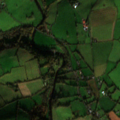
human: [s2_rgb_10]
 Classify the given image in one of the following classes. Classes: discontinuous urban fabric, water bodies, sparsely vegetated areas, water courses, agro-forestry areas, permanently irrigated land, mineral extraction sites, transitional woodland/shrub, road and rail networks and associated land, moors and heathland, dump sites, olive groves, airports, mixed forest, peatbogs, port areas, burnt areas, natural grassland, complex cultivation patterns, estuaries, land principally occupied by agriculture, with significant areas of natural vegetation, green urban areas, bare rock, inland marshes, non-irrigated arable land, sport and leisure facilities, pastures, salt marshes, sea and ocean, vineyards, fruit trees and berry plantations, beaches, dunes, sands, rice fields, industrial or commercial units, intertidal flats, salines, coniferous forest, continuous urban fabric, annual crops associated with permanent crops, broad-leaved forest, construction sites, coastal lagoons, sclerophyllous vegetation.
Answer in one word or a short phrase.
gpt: non-irrigated arable land, pastures, land principally occupied by agriculture, with significant areas of natural vegetation